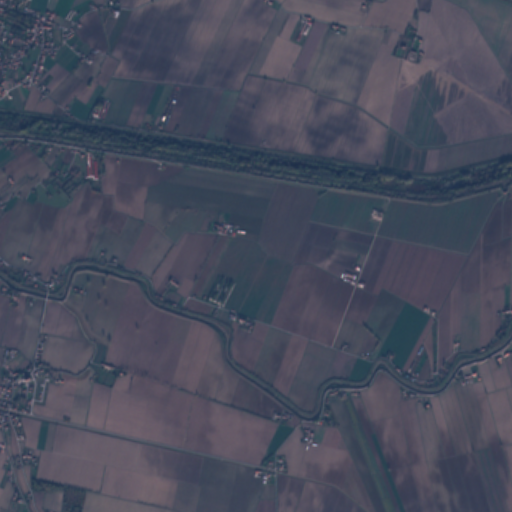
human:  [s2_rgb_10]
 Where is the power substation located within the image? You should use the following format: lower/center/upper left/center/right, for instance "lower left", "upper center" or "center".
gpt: The power substation is located in the lower left of the image.
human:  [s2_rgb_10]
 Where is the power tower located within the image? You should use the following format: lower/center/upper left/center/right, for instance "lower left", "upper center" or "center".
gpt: The power tower is located in the upper left of the image.
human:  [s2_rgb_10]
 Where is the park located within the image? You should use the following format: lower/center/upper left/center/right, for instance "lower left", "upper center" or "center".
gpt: There is no park in the image.